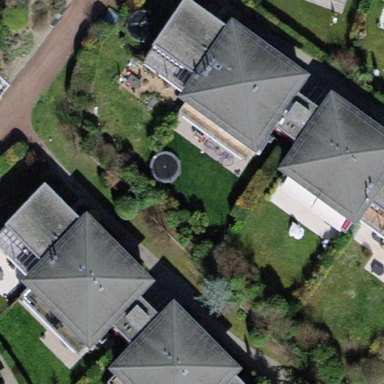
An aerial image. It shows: Residential garden area classified as leisure land.